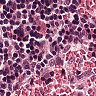
Metastatic tissue present: no